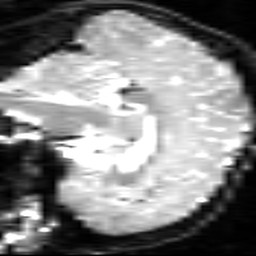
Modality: inplaneT2
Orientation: sagittal
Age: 22
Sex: female